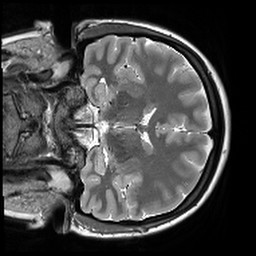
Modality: T2starw
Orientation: coronal
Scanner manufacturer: siemens
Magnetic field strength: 3 T
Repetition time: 9.86 s
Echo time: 0.05 s